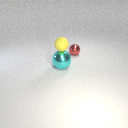
large cyan metal sphere to the left of small red metal sphere